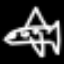
Label: airplane